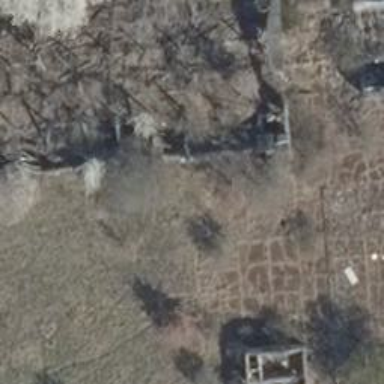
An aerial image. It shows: Ruins of building.